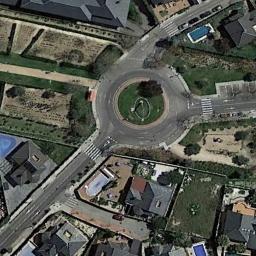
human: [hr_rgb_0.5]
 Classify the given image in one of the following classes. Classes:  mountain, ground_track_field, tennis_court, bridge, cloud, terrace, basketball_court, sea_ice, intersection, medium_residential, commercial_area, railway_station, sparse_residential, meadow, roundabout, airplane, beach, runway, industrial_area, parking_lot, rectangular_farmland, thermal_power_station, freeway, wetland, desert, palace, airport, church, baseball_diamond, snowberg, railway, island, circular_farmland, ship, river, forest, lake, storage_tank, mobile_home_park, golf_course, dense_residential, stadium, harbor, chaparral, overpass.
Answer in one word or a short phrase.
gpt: roundabout